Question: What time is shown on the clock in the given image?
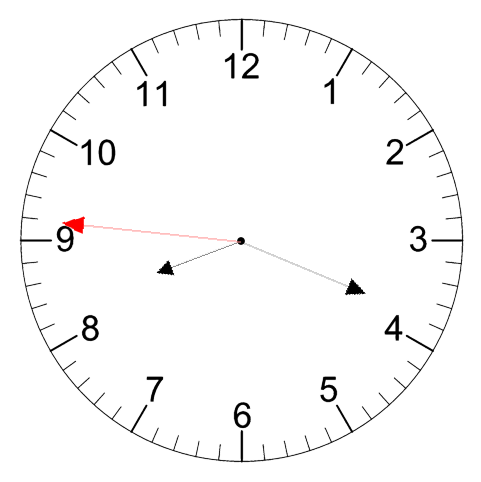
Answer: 08:18:46